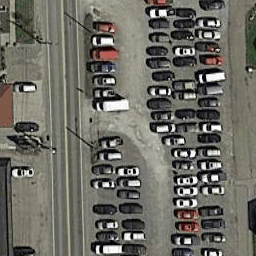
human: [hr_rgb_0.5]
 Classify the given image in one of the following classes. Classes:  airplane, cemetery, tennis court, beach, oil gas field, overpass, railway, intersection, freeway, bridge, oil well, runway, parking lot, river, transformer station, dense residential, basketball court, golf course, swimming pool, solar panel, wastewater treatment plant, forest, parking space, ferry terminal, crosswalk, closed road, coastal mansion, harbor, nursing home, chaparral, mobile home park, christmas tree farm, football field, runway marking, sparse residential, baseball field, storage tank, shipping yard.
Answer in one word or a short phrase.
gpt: parking lot